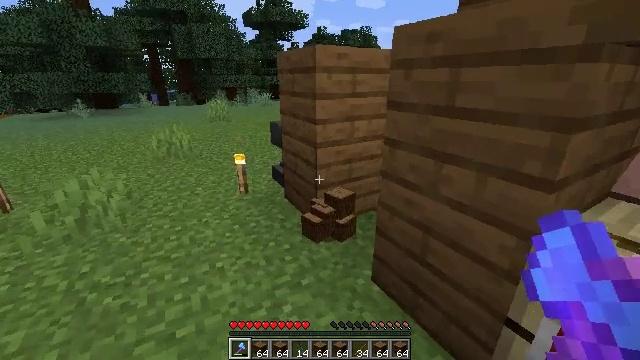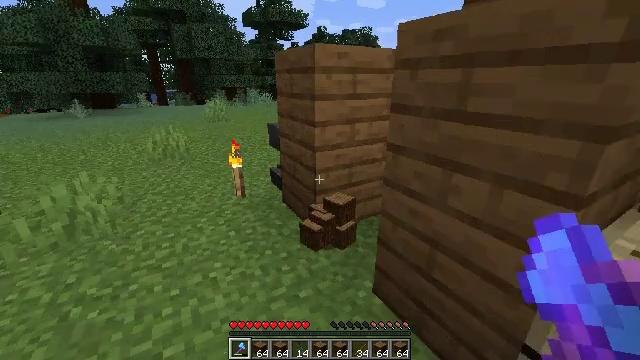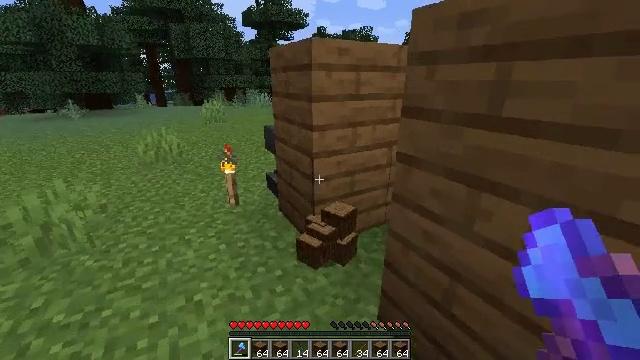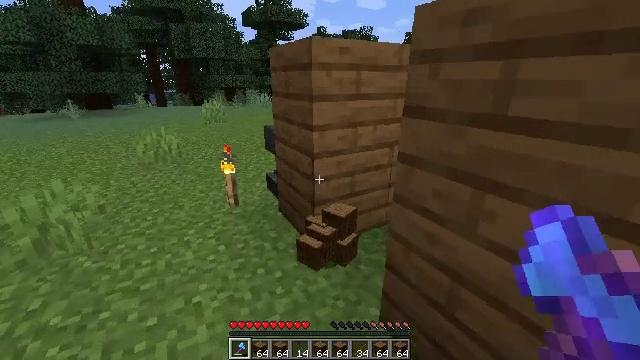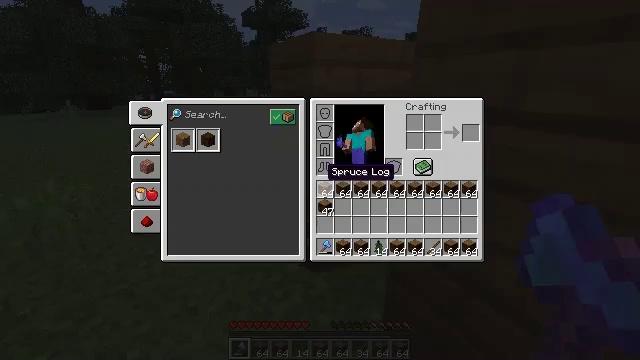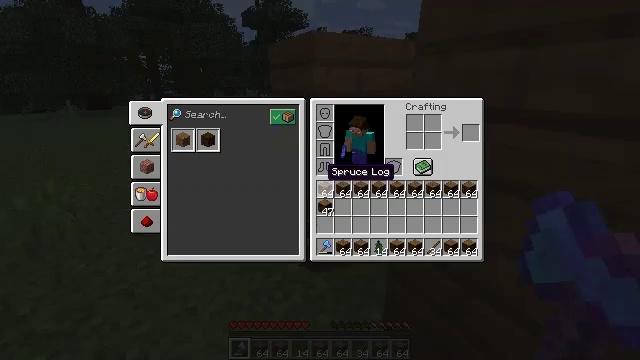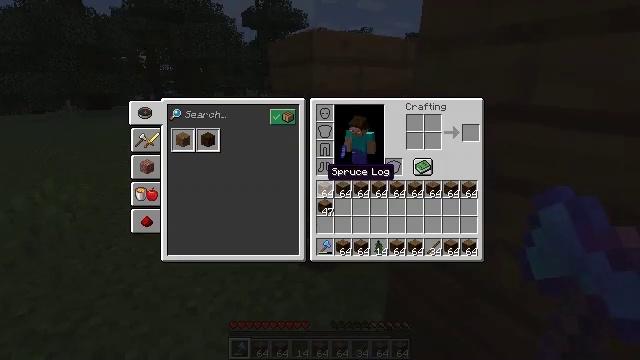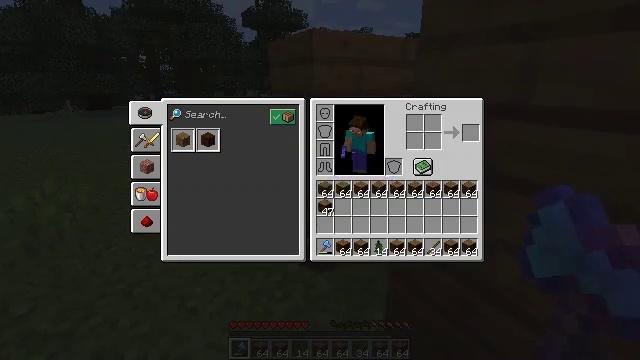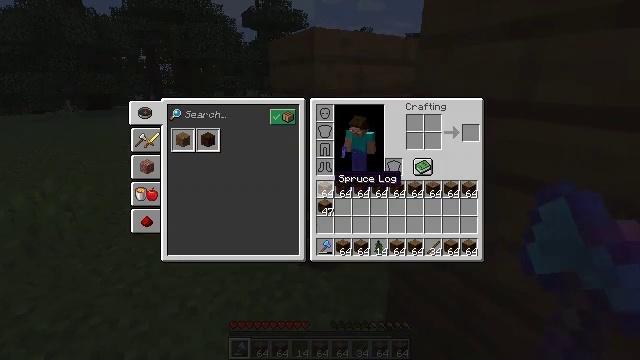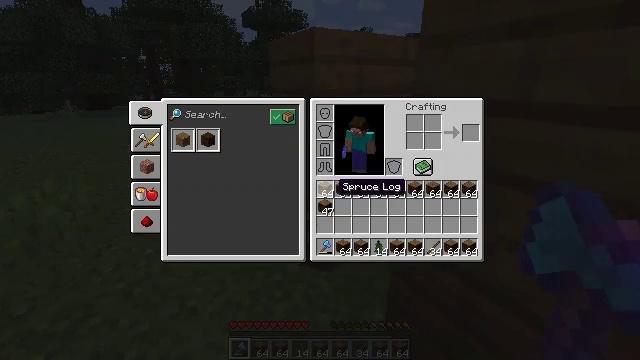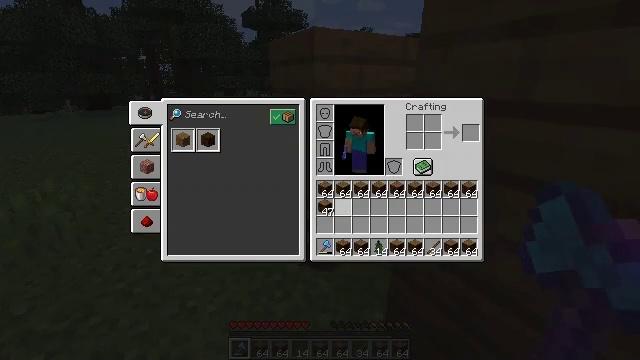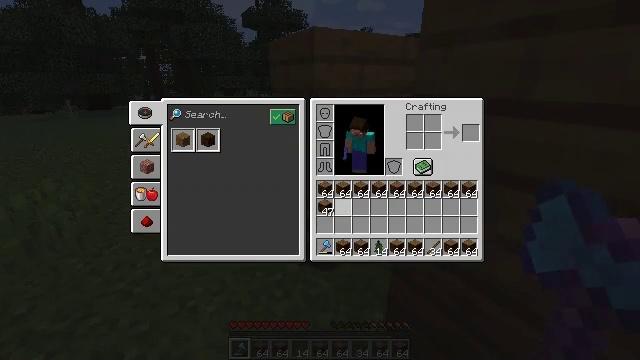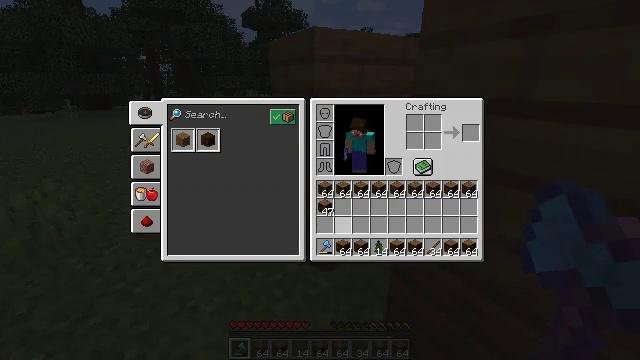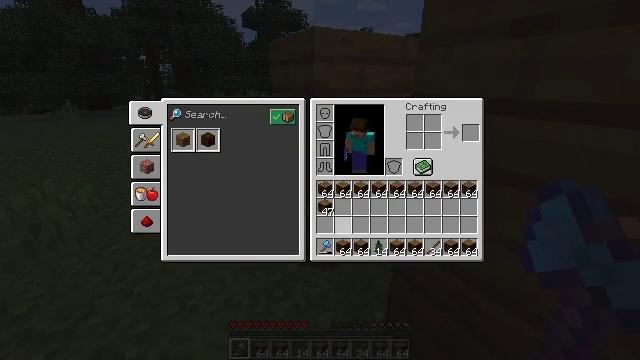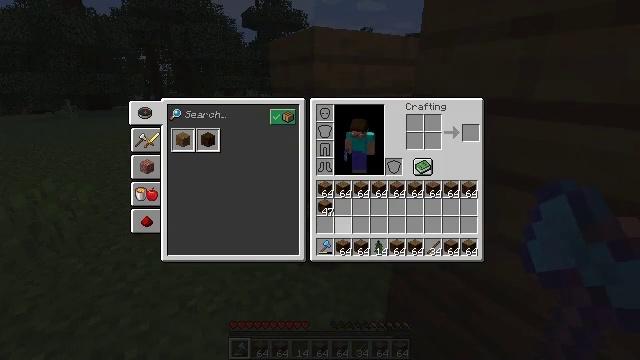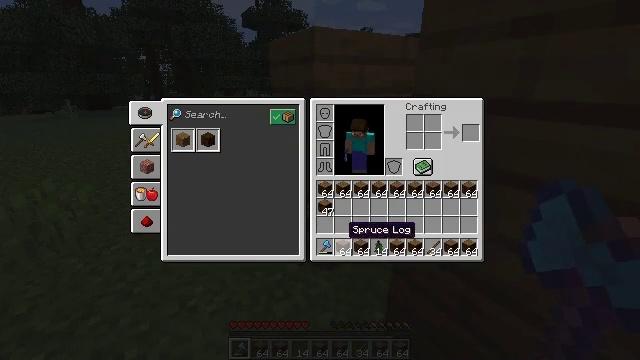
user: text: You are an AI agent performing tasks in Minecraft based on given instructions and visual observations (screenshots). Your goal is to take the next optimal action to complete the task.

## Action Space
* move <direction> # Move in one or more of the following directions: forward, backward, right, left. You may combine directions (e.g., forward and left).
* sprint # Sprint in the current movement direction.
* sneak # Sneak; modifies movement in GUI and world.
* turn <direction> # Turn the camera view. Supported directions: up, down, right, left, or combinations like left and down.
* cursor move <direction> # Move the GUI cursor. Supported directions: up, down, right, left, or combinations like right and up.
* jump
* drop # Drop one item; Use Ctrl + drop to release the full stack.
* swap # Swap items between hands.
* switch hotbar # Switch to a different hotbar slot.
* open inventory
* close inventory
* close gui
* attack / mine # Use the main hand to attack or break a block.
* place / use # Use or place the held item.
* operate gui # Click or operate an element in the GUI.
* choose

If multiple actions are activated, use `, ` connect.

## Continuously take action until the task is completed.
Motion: motion action
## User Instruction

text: Drop a spruce log.
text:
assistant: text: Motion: move forward
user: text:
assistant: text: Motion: no_op
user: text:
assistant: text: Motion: no_op
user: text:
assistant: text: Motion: open inventory
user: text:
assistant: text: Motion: open inventory
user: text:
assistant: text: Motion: open inventory
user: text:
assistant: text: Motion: no_op
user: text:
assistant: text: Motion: cursor move down
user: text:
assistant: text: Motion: sprint, cursor move down
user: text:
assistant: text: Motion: sprint, cursor move down
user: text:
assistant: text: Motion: sprint, cursor move down
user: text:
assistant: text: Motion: sprint, cursor move down
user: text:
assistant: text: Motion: sprint
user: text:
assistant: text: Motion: sprint, cursor move down
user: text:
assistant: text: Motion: sprint
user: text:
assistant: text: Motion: sprint
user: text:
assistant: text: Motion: sprint
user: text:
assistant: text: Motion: sprint
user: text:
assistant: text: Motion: sprint
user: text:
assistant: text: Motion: sprint
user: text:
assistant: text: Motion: sprint
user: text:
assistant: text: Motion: sprint, drop
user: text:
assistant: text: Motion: sprint, drop
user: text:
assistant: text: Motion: sprint
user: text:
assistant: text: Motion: sprint, drop
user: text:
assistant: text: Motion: sprint, drop
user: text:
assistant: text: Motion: sprint
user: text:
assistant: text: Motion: sprint
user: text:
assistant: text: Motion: sprint
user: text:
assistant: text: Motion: sprint, drop